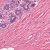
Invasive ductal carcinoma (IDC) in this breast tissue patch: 0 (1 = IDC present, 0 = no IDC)